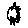
Label: sun